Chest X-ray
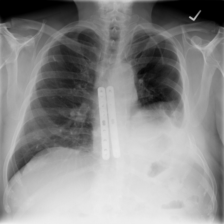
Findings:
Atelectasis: negative
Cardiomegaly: negative
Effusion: negative
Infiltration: negative
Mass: negative
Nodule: negative
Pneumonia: negative
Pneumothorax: negative
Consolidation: negative
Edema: negative
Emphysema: negative
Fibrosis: negative
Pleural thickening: negative
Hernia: negative